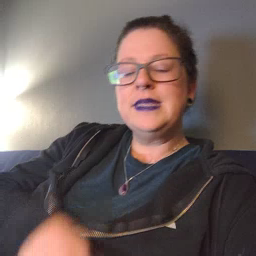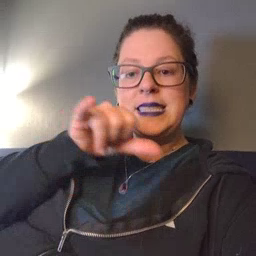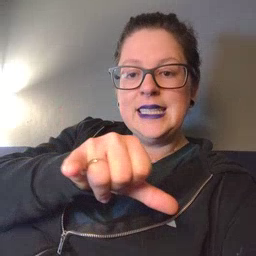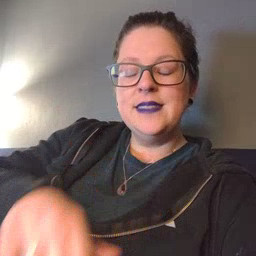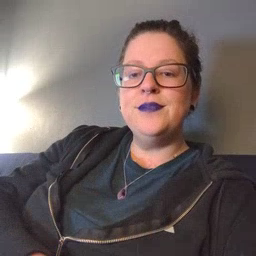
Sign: stay